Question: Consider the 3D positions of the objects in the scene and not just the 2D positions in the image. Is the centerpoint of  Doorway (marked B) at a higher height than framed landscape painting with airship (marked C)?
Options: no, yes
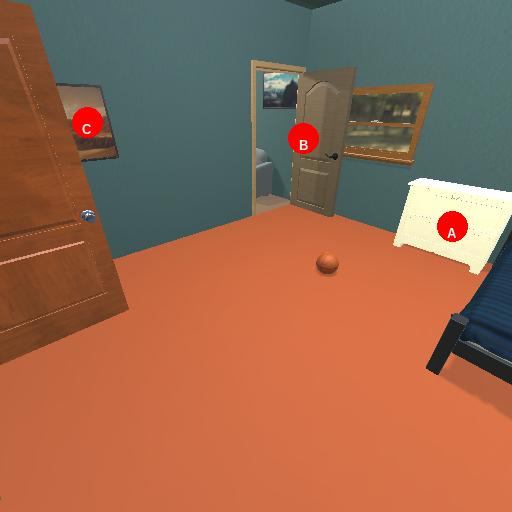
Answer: no